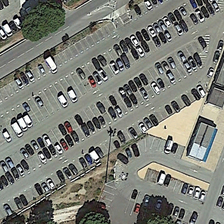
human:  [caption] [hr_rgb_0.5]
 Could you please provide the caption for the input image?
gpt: the parking contains not only numerous vehicles but also several streets, plants and buildings .

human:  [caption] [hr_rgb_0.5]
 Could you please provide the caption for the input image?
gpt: several green trees are near a parking lot with many cars .

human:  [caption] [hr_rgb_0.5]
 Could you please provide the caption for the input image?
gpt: several green trees are near a parking lot with many cars .

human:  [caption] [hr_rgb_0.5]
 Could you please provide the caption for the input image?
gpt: the parking contains not only numerous vehicles but also several streets, plants and buildings .

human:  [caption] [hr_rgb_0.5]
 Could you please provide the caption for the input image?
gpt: several green trees are near a parking lot with many cars .